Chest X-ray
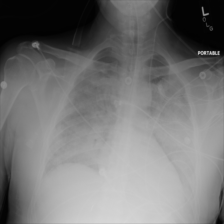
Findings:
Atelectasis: negative
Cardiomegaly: negative
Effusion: negative
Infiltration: positive
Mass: negative
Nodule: negative
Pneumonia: negative
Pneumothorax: negative
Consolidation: negative
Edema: negative
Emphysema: negative
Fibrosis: negative
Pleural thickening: negative
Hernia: negative